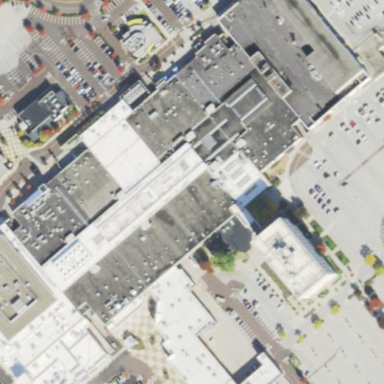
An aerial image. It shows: Retail building designated as mall.